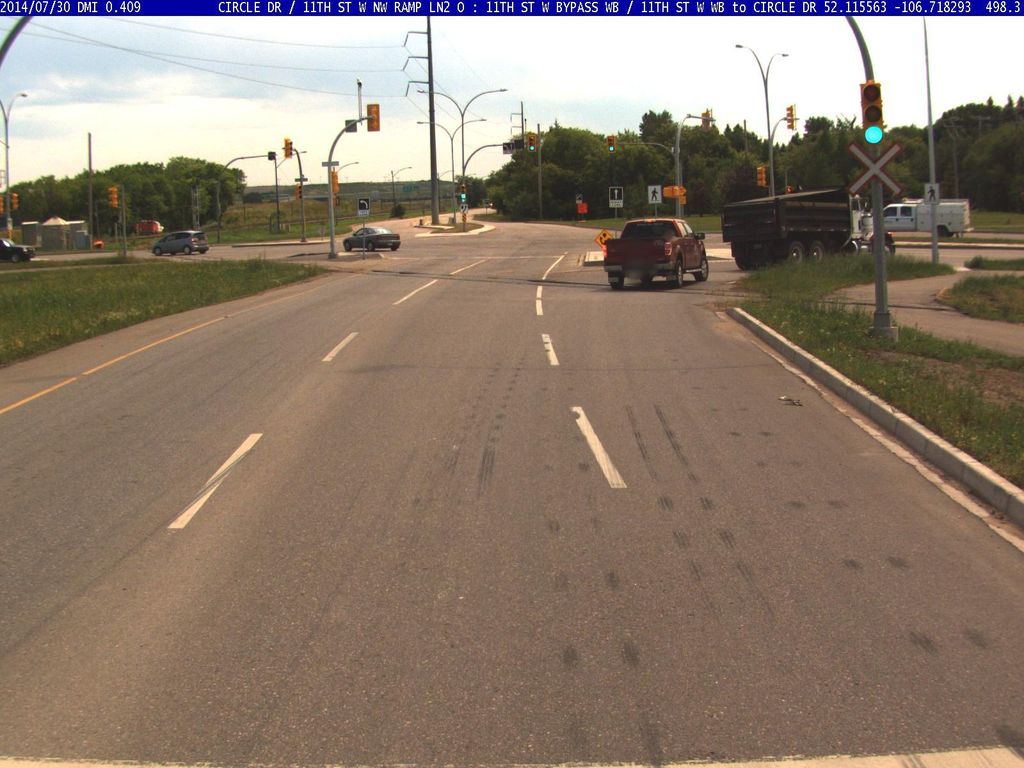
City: saskatoon